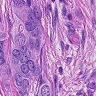
Metastatic tissue present: yes